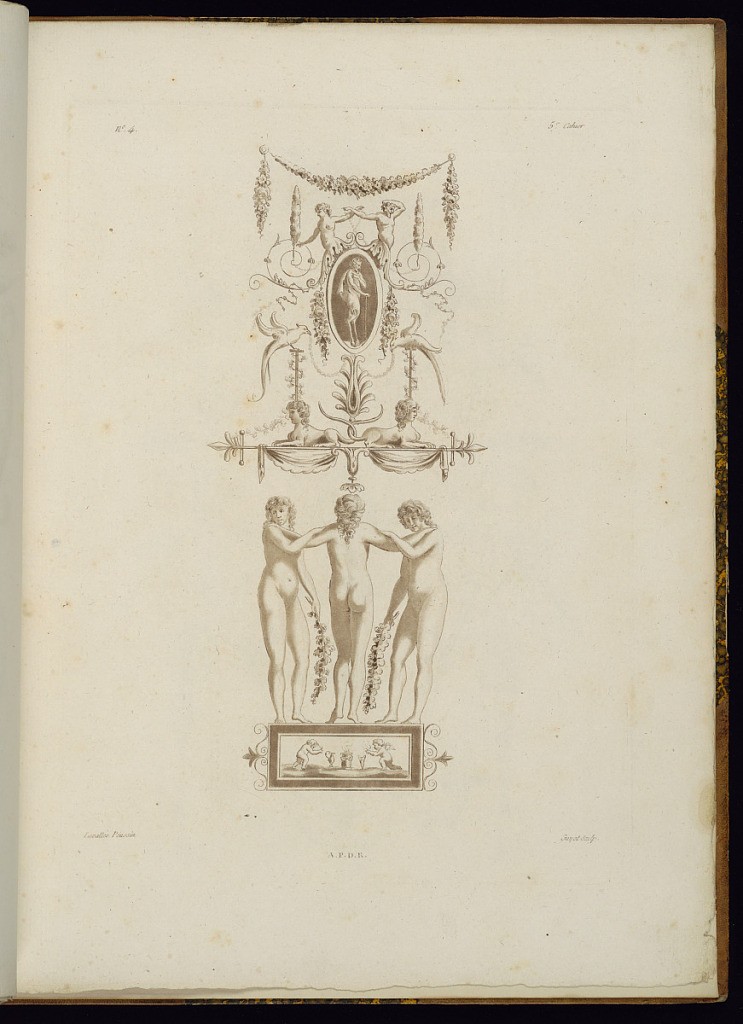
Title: Arabesque Ornament Design
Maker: Etienne de Lavallée, French, 1735 – 1802
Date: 1788–89
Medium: Aquatint and etching on laid paper
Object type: Print
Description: Arabesque ornament design featuring an oval roundel with a faun, herms, and sphynx, festoons of flowers, scrolling acanthus leaf motifs, drapery, birds, fleurons, putti, and three nude female figures. The plate is signed and numbered.